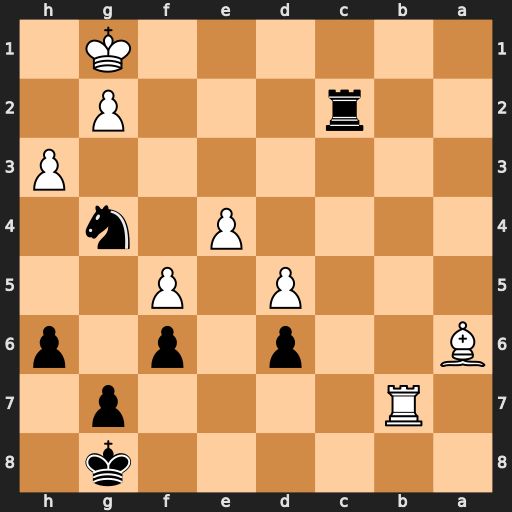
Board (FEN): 6k1/1R4p1/B2p1p1p/3P1P2/4P1n1/7P/2r3P1/6K1
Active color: b
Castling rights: -
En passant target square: -
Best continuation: Rc1+ Bf1 Ne3